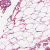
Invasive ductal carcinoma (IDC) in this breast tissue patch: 0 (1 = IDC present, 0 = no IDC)